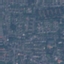
Land use / land cover: Residential